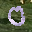
Label: 0